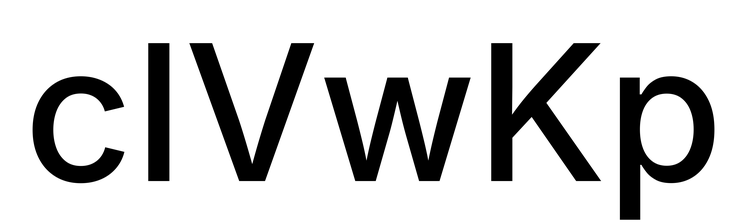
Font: Inter_Medium